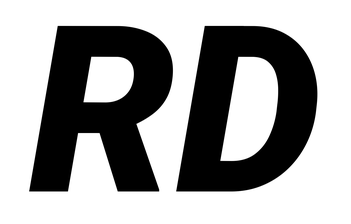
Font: Roboto-Italic_Black_Italic